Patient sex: F
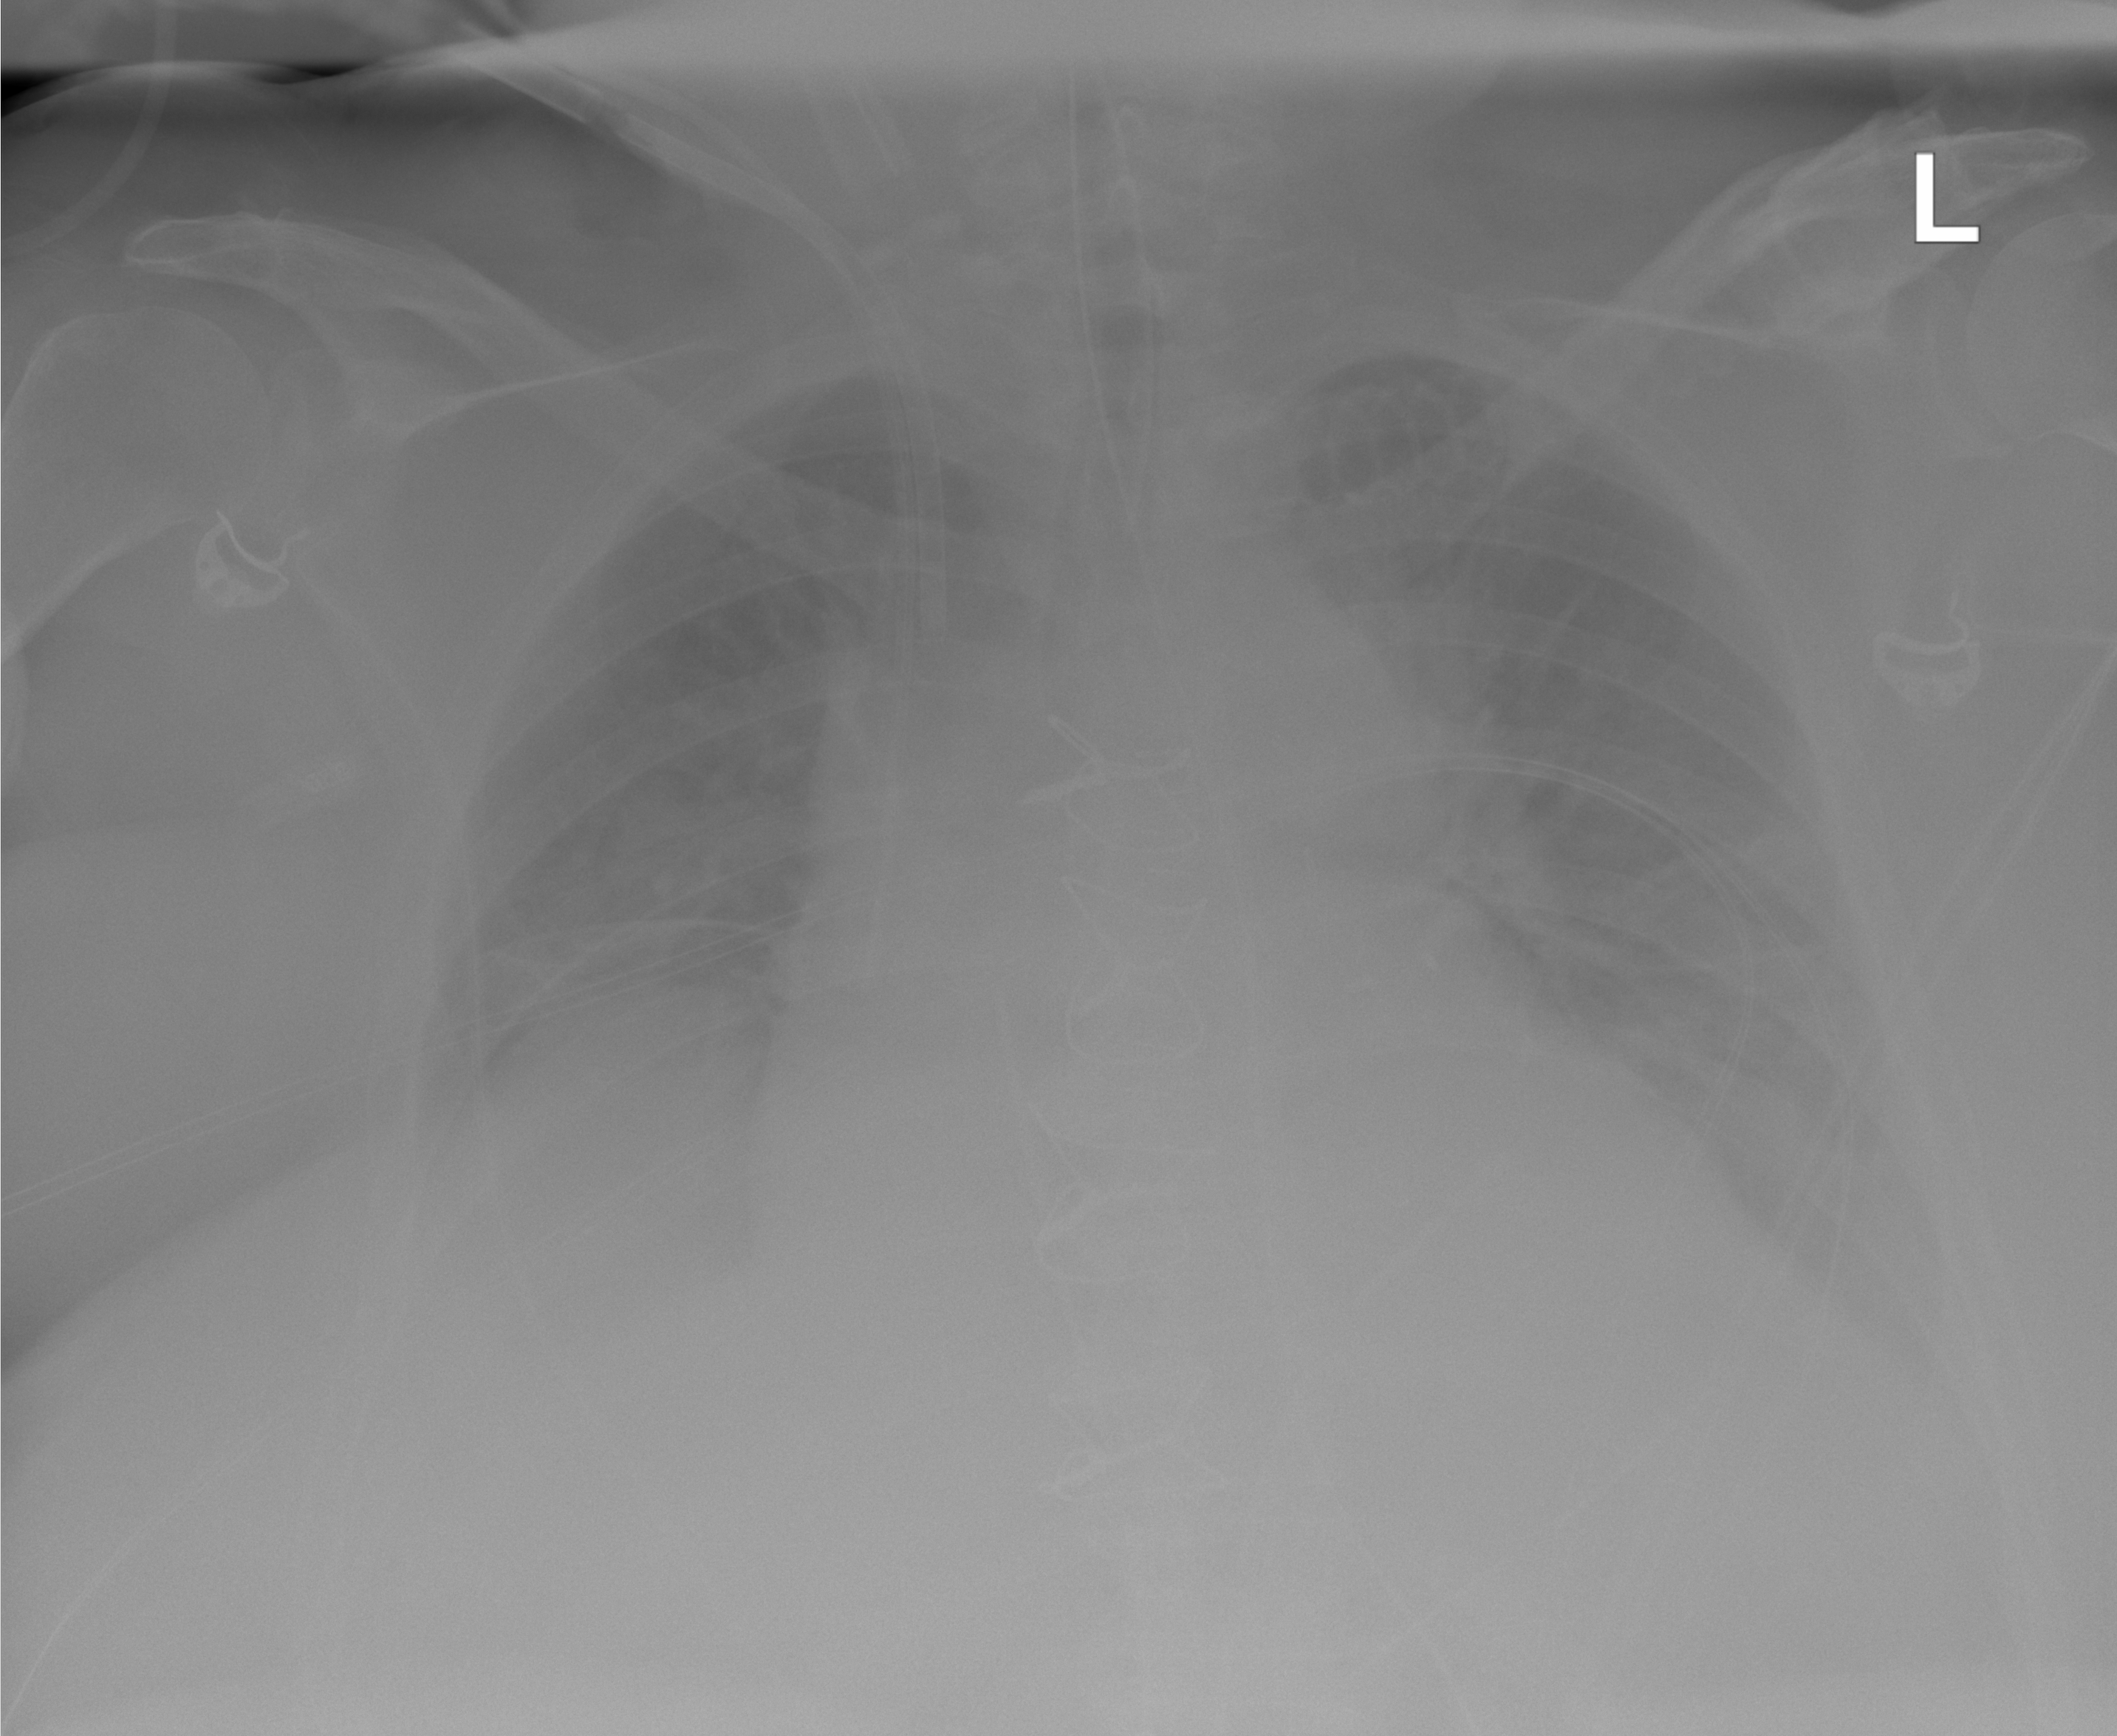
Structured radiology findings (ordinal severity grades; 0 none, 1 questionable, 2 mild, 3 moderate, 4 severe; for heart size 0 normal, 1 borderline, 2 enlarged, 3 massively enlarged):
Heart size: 2
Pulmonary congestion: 0
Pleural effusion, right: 2
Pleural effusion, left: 2
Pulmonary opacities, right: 0
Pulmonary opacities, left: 1
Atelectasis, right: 2
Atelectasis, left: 2